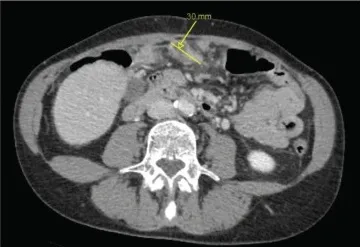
CT scan of the chest, including part of the superior abdomen, performed to complete staging after 2 weeks from the first CT scan, shows a dimensional and numerical reduction of peritoneal lesions [measures shown by yellow callipers in.
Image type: radiology (ct)